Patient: sex F, age 34
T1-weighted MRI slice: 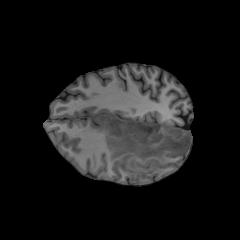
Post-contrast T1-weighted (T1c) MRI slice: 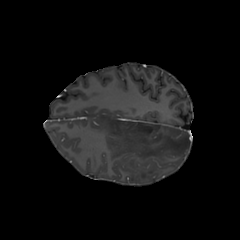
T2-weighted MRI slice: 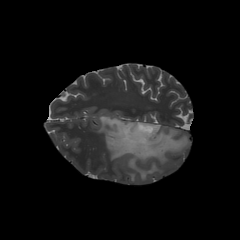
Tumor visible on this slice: yes
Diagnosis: Astrocytoma, IDH-mutant
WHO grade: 3